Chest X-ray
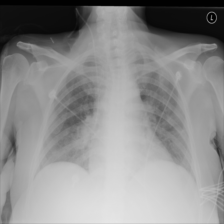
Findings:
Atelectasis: negative
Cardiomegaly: negative
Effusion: negative
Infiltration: positive
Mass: negative
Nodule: negative
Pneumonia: negative
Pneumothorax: negative
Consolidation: negative
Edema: negative
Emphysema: negative
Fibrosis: negative
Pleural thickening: negative
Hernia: negative